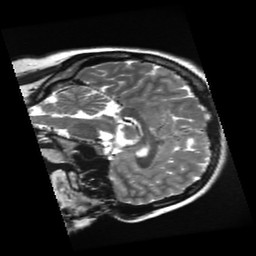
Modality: T2w
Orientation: sagittal
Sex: female
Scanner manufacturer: ge
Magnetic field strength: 3 T
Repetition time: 5 s
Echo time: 0.09649 s